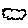
Label: cloud